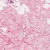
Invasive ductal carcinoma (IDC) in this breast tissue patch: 0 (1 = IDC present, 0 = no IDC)